Question: I'm using python+selenium, with profile that has addons.
On startup it shows them all momentarily, but then they are concealed. They exist, they are not disabled, but invisible and don't work. I can disable and enable it, then it appears on the taskbar and is functional.

When invoking firefox manually with the profile, it works.
Here's what printed to the log.
'''
1596129664500 mozrunner::runner INFO Running command: "/usr/bin/firefox" "-marionette" "-foreground" "-no-remote" "-profile" "/tmp/rust_mozprofileO34n0s"
JavaScript error: resource:///modules/sessionstore/SessionStore.jsm, line 1325: uncaught exception: <PHONE>
JavaScript error: resource://gre/modules/ExtensionContent.jsm, line 554: TypeError: Argument 1 of PrecompiledScript.executeInGlobal is not an object.
1596129672037 Marionette INFO Listening on port 41285
1596129672136 Marionette WARN TLS certificate errors will be ignored for this session
JavaScript error: undefined, line 14: Error: An unexpected error occurred
JavaScript error: moz-extension://45aaa1ae-14fe-4a8f-841d-6a9416fd5d09/lib/picture_in_picture_overrides.js, line 15: Error: Incorrect argument types for pictureInPictureParent.setOverrides.
1596129683512 Marionette INFO Stopped listening on port 41285
'''
Can it be because of these errors?
The code itself is of no interest at all:
'''
#!/usr/bin/env python
from selenium.webdriver import Firefox
from selenium.webdriver.firefox.options import Options
profile_path='./profile'
opts=Options()
opts.profile=profile_path
driver=Firefox(options=opts)
breakpoint()
'''
Versions are probably more important:
- -
I'm creating an empty directory, then running firefox --new-instance --profile ./profile, then installing addon manually into the profile. But here there is that <URL>
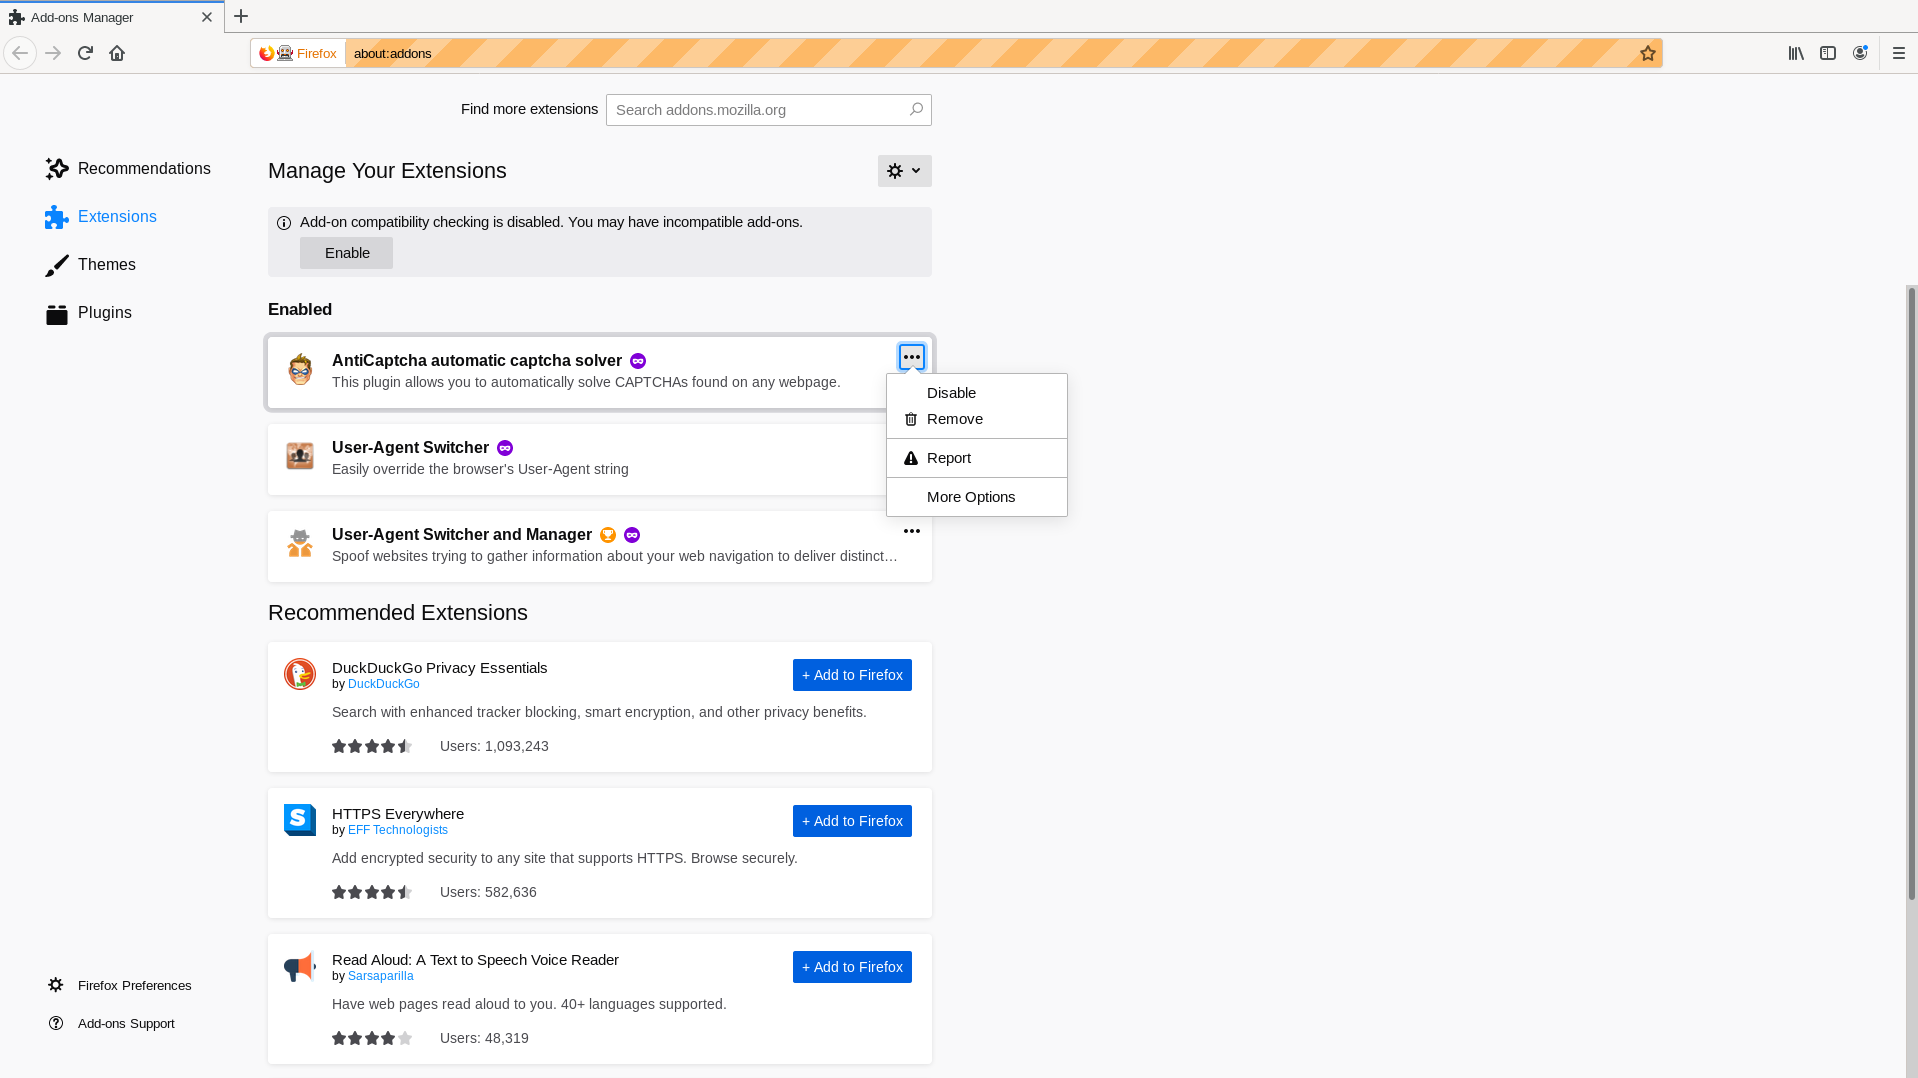
Answer: In your profile there is a file: 'prefs.js' which contains a line 'user_pref("extensions.lastAppBuildId", "20200707180101");' this line might be at fault for the disabled addons. You could therefore test to decrease this number by 1 or remove the whole line (untested).
'''
profile.set_preference("extensions.lastAppBuildId", "<apppID> -1 ")
'''
Full example code:
'''
from selenium.webdriver import FirefoxProfile
from selenium import webdriver
path = '%APPDATA%\Mozilla\Firefox\Profileszk4wioue.default' #path to your profile
profile = FirefoxProfile(path)
profile.set_preference("extensions.lastAppBuildId", "<apppID> -1 ")
driver = webdriver.Firefox(profile)
'''
Example to use an existing firefox profile:
'''
# go to the the following folder %APPDATA%\Mozilla\Firefox\Profiles# there the firefox profiles should be stored, the default one ending with .default
# now provide the profile to the driver like this:
profile = FirefoxProfile('%APPDATA%\Mozilla\Firefox\Profileszk4wioue.default')
driver = webdriver.Firefox(firefox_profile=profile)
'''
Alternatively install the addon clean on each run through a temporary profile.
'''
# go to https://addons.mozilla.org and search for the plugin you want, e.g.:https://addons.mozilla.org/en-US/firefox/addon/ublock-origin/
# rightclick on the button "add to firefox"
# download the target file to a folder of your choice
# then include the addon like this:
driver.install_addon('/Users/someuser/app/extension.xpi', temporary=True)
'''
Alternatively 2, you can try setting the extension this way:
'''
from selenium.webdriver import FirefoxProfile
from selenium import webdriver
profile = webdriver.FirefoxProfile()
profile.add_extension(extension='/Users/someuser/app/extension.xpi')
driver = webdriver.Firefox(profile)
'''
If the addons are there after loading the profile but disabled, you can also try this:
'''
def newTab(fx, url="about:blank"):
wnd = fx.execute(selenium.webdriver.common.action_chains.Command.NEW_WINDOW)
handle = wnd["value"]["handle"]
fx.switch_to.window(handle)
fx.get(url) # changes handle
return fx.current_window_handle
def retoggleAllTheAddons(fx):
initialHandlesCount = len(fx.window_handles)
addonsTabHandle = newTab(fx, "about:addons")
fx.execute_script("""
let hb = document.getElementById("html-view-browser");
let al = hb.contentWindow.window.document.getElementsByTagName("addon-list")[0];
let cards = al.getElementsByTagName("addon-card");
for(let card of cards){
card.addon.disable();
card.addon.enable();
}
""")
if len(fx.window_handles) != 1:
fx.switch_to.window(addonsTabHandle)
fx.close()
'''